Interaction volume radius: 5 \u00c5
Interaction volume height: 20 \u00c5
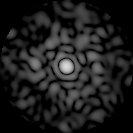
Disorder parameter: 0.8391